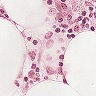
Metastatic tissue present: no